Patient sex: M
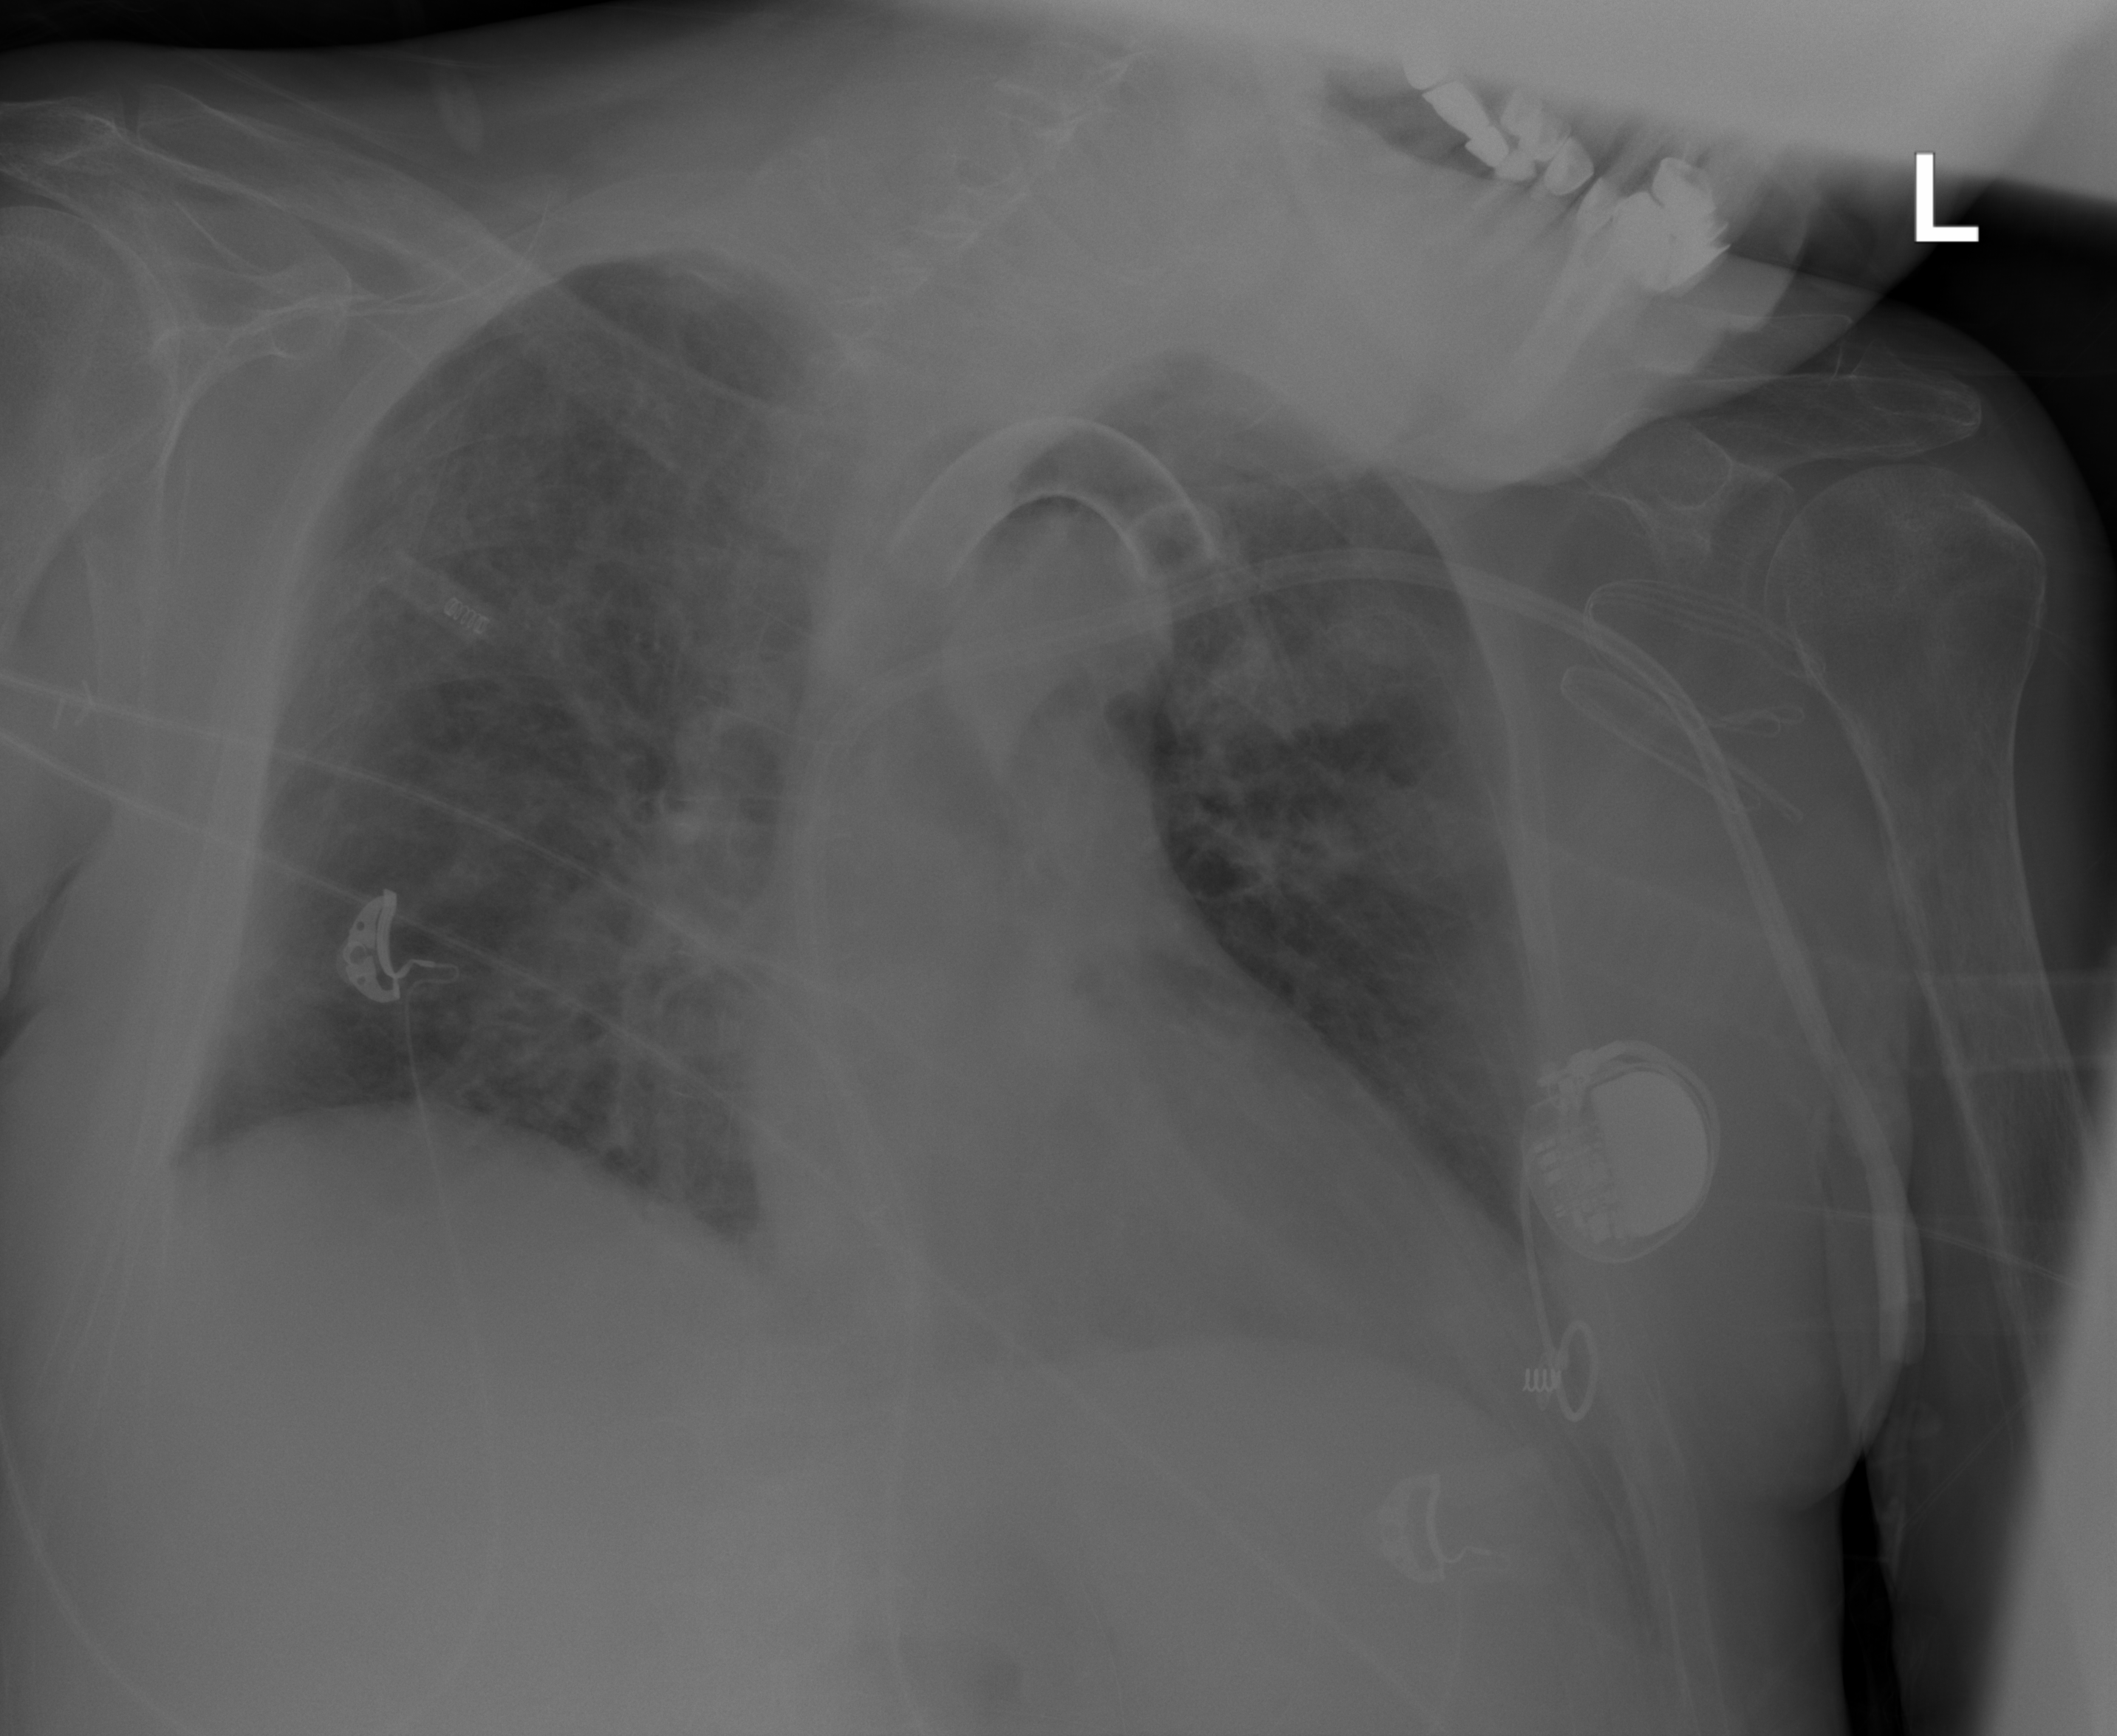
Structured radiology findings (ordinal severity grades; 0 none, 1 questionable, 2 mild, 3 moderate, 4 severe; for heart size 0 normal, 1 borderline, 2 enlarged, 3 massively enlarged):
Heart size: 0
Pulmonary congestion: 2
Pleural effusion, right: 0
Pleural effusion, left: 2
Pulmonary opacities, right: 2
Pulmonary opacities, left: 2
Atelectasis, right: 2
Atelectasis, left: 2